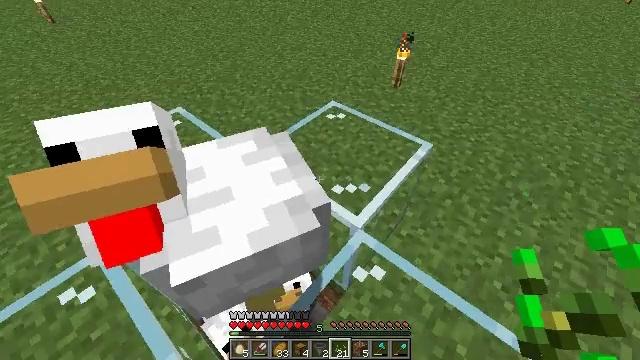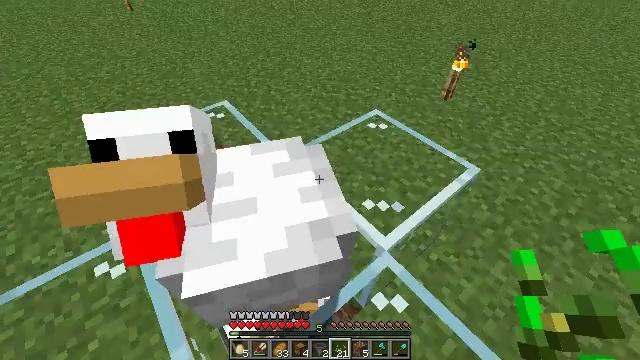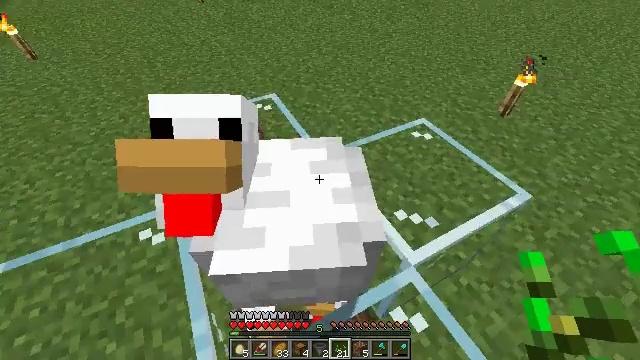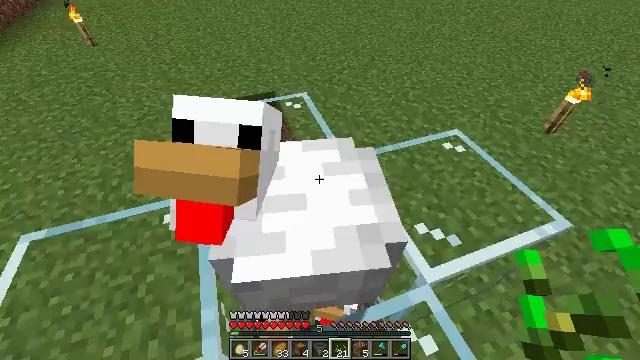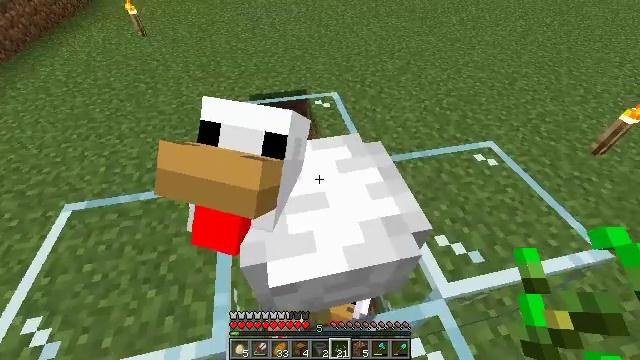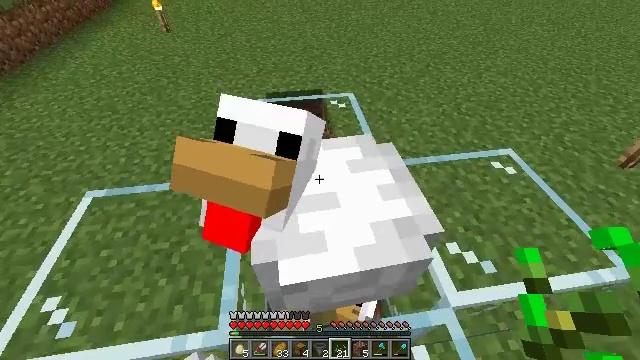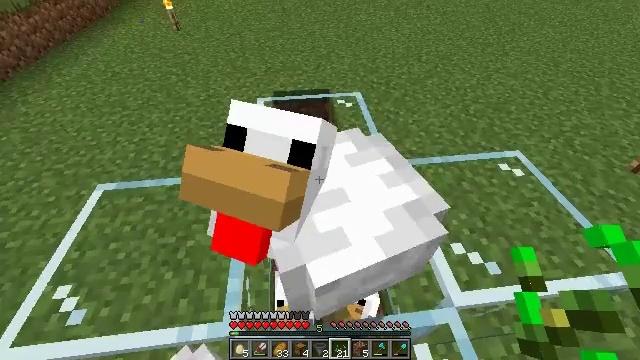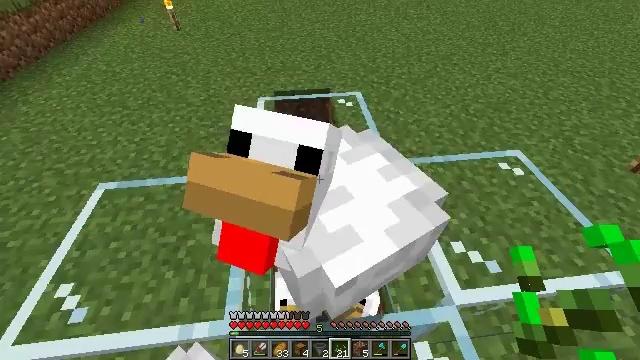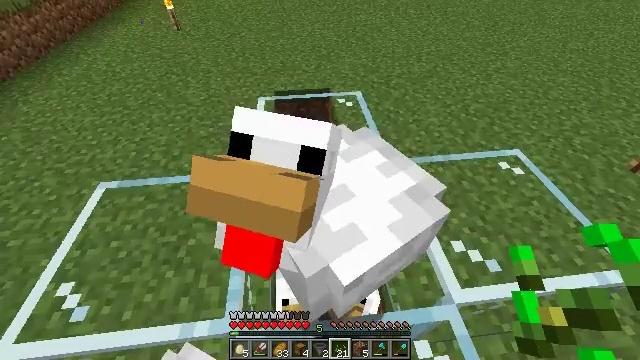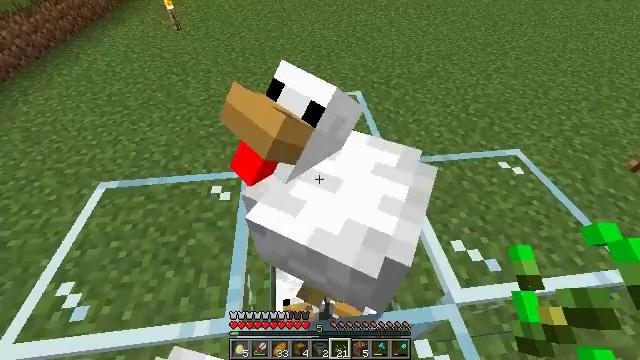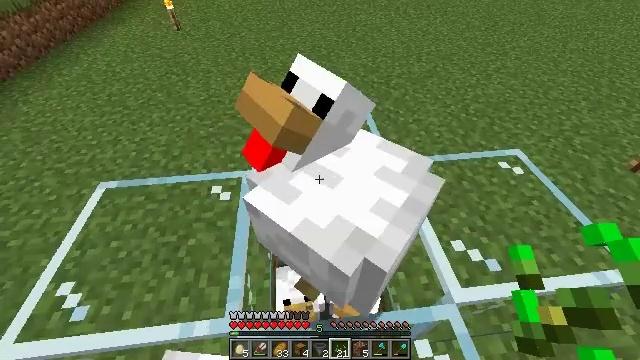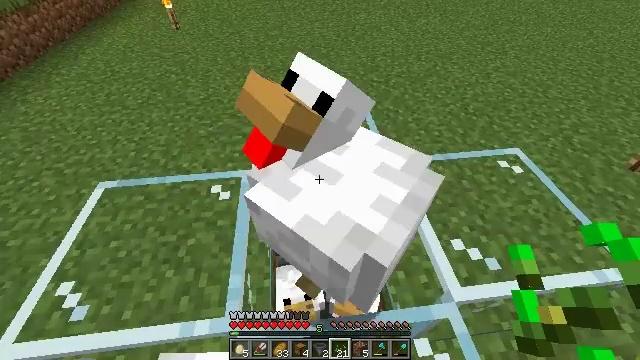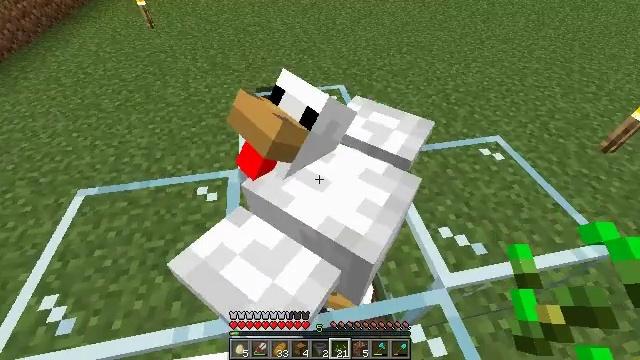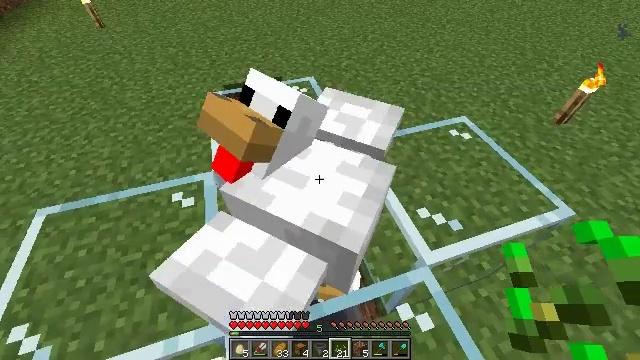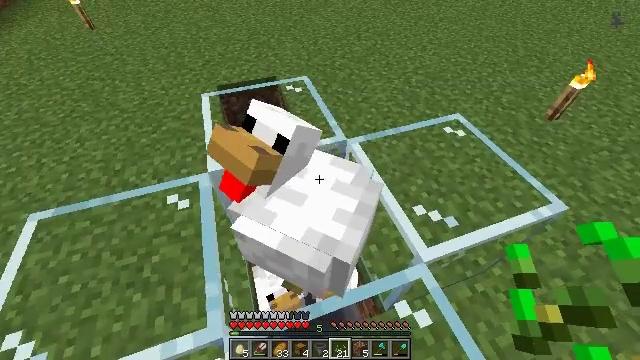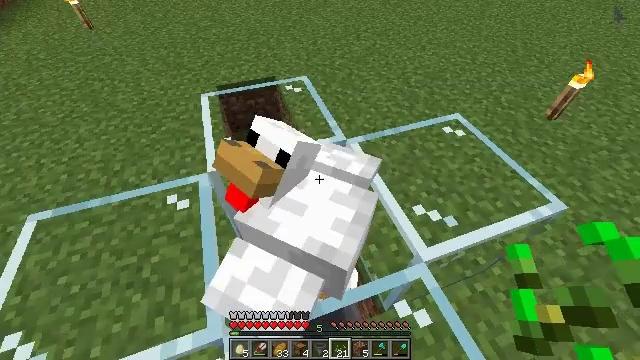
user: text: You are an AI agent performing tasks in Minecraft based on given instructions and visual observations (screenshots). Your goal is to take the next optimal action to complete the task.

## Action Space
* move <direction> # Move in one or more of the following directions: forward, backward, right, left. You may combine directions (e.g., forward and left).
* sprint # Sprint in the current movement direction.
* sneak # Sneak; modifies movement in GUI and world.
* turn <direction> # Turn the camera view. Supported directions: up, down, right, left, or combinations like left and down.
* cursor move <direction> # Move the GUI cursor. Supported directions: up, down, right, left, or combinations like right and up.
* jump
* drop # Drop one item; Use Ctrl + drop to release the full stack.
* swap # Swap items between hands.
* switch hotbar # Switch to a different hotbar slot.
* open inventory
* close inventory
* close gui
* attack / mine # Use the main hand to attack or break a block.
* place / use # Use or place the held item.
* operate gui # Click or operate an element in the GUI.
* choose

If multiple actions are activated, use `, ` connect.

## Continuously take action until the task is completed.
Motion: motion action
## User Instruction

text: Combat the zombie.
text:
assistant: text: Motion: move forward, sneak, turn left
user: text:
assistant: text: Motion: move forward, sneak, turn left
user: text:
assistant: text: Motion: move forward, sneak, turn left
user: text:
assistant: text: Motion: move forward, sneak, turn left
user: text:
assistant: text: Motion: move forward, sneak, turn left
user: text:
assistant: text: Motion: move forward, sneak, turn left
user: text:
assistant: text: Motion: sneak
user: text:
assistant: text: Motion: sneak
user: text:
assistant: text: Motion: sneak
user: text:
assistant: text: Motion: sneak
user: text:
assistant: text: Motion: sneak
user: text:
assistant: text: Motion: sneak, turn right
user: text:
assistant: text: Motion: sneak, turn right and down
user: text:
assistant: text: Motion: sneak, turn right
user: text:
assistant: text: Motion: sneak
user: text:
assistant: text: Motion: sneak, turn right
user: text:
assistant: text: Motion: sneak, turn right
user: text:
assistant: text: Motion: sneak
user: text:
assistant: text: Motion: sneak
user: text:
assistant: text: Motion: sneak
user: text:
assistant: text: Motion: sneak, turn right
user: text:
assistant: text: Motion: sneak, turn right
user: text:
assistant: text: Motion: move forward, sneak, turn right
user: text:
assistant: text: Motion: move forward, sneak, turn right and up
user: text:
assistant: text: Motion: move forward, sneak
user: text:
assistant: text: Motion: move forward, sneak
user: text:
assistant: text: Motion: move forward, sneak
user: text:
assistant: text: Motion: move forward, sneak, turn left
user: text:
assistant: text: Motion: move forward, sneak
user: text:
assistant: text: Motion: move forward, sneak